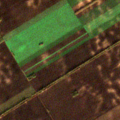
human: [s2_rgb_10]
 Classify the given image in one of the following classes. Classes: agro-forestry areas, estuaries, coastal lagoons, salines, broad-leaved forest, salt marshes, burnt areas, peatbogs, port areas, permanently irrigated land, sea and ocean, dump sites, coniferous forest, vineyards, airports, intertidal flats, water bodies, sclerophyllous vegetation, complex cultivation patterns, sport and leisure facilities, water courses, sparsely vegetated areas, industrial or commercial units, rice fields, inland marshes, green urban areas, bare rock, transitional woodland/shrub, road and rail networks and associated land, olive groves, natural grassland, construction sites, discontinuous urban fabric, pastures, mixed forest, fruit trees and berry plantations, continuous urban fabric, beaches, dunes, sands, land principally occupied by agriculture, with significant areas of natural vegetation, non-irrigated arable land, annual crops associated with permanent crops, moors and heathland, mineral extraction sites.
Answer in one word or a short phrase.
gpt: non-irrigated arable land